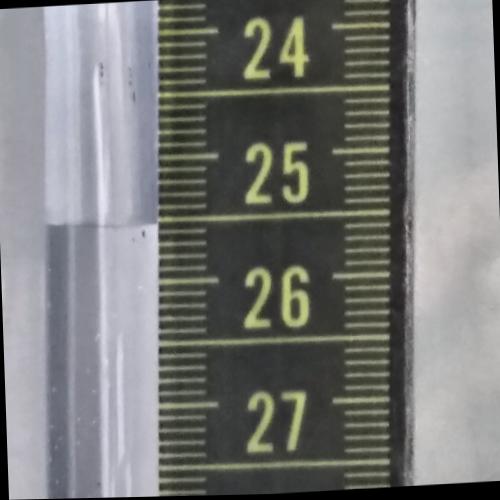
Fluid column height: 25.5 cm